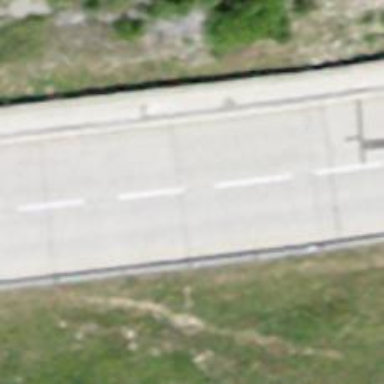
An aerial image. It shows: Asphalt road classified as primary highway.